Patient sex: F
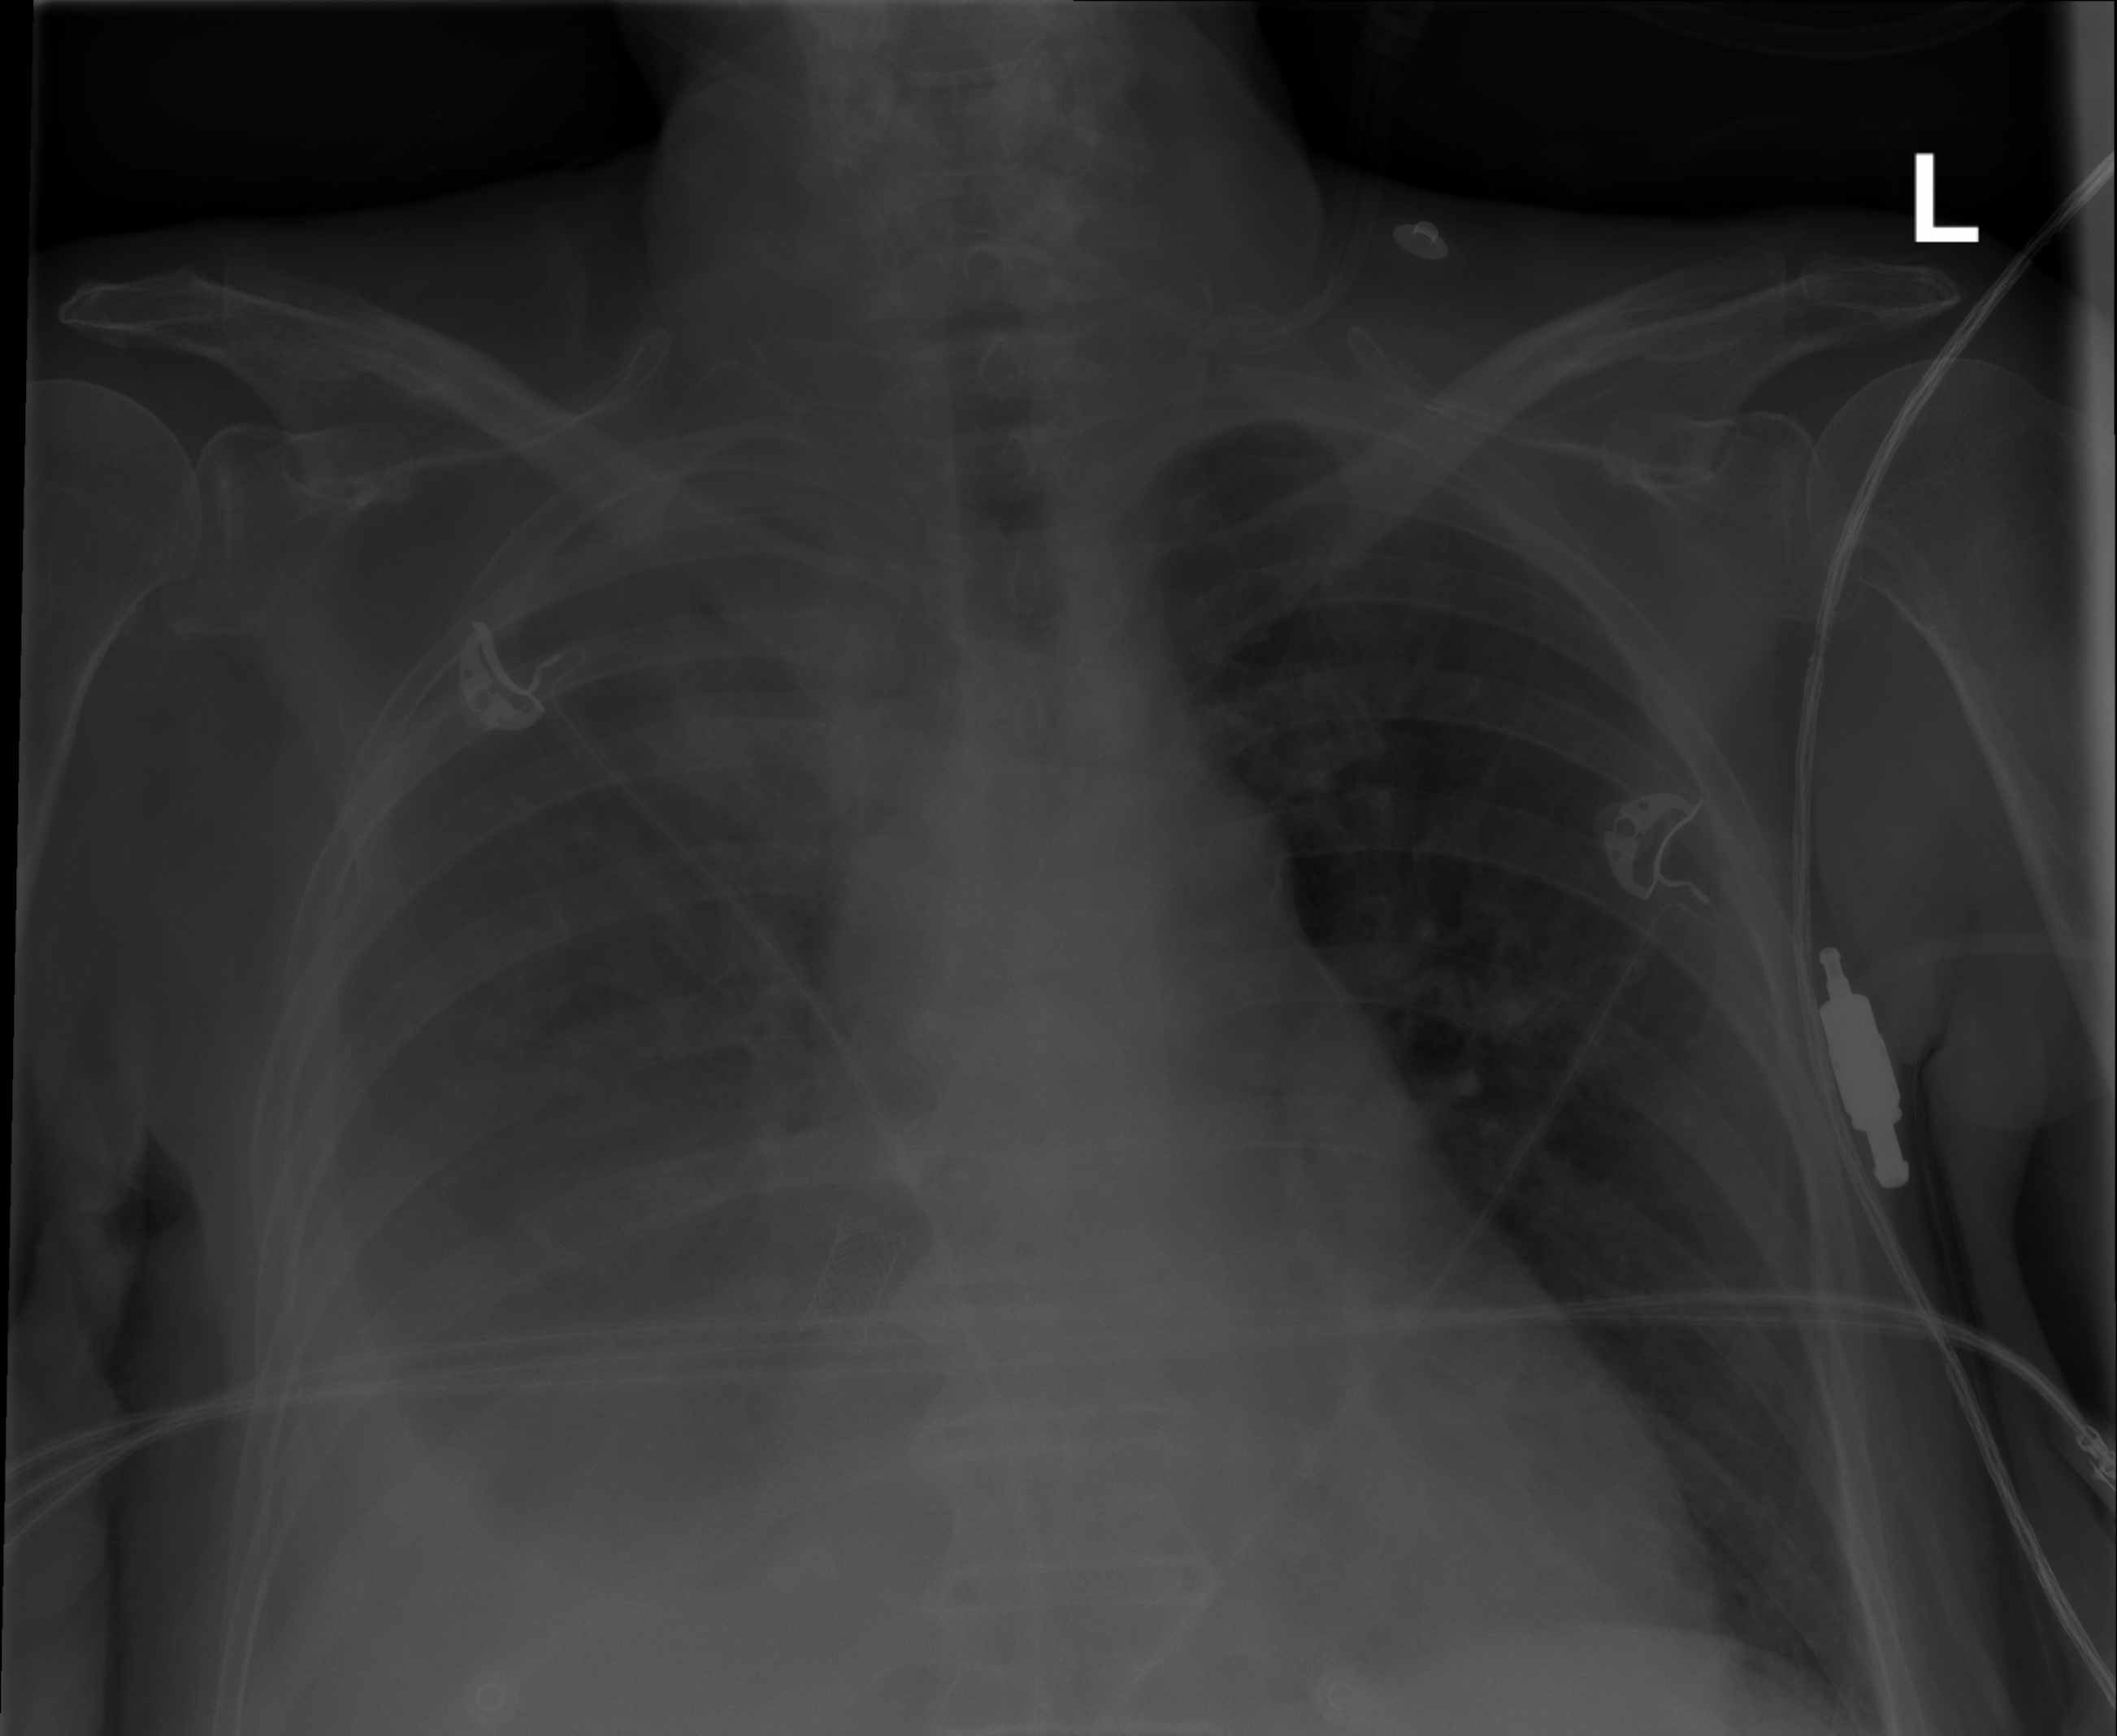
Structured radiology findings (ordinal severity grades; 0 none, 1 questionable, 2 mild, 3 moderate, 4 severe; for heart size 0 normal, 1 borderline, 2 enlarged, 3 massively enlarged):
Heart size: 0
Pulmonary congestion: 0
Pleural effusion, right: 3
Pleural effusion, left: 0
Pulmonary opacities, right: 0
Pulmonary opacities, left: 0
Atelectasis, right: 2
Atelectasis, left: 0